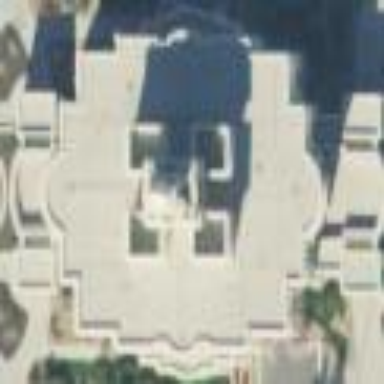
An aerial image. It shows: Temple building.